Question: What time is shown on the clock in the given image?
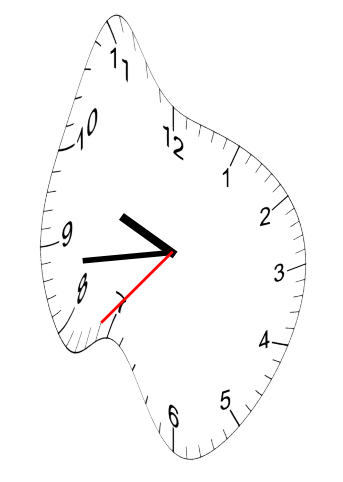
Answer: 09:43:37